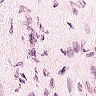
Metastatic tissue present: no